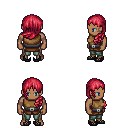
a pixel art fantasy rpg character, male body template, human, dark skin, leather chest armor, teal pants, ruby red left-swept hairstyle, ghillies, four views (front, back, left, right), 2x2 character sprite sheet, small pixel art, hard edges, no anti-aliasing